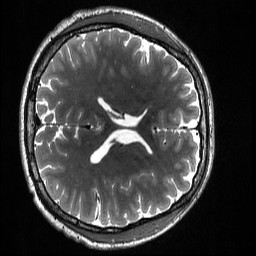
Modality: T2w
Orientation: axial
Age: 28
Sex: male